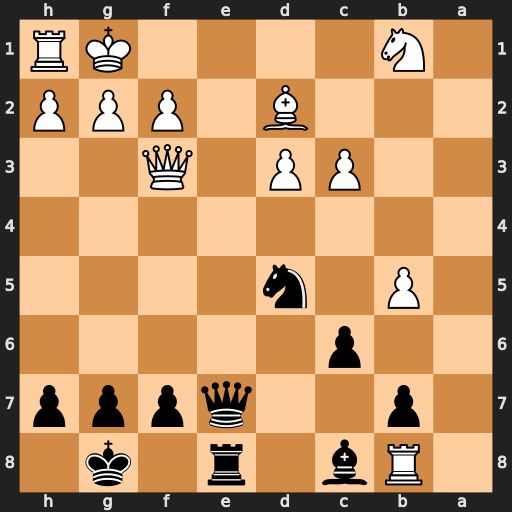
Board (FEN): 1Rb1r1k1/1p2qppp/2p5/1P1n4/8/2PP1Q2/3B1PPP/1N4KR
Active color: b
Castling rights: -
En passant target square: -
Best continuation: Qe1+ Bxe1 Rxe1#